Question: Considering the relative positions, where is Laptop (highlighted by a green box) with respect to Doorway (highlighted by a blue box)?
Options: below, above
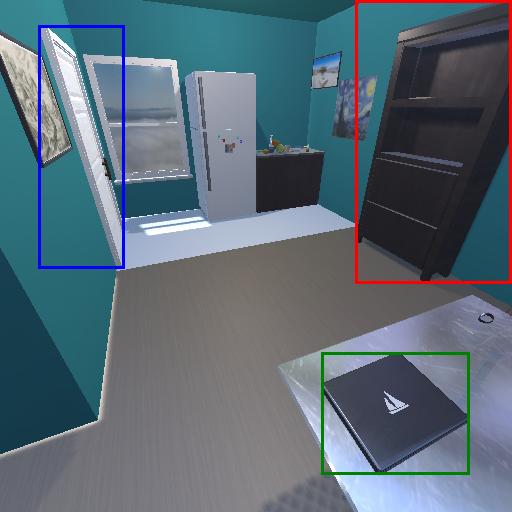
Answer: below